Interaction volume radius: 10 \u00c5
Interaction volume height: 40 \u00c5
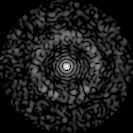
Disorder parameter: 0.8463